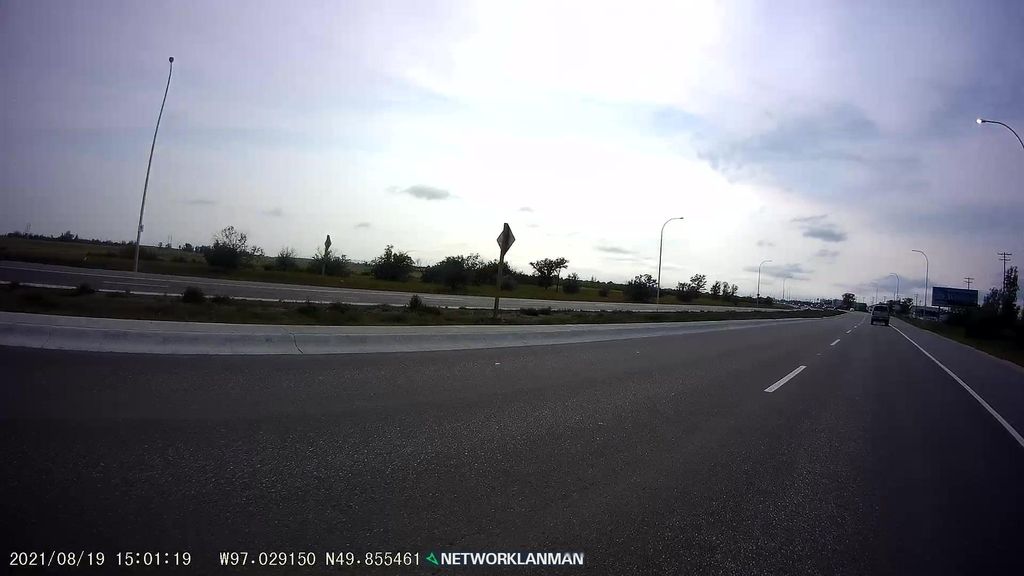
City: winnipeg